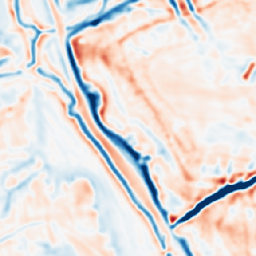
Category: multiscale
Decomposition family: dog
Decomposition parameters: sigma_low: 2
sigma_high: 5
Upsampling method: area
Upsampling parameters: scale: 4
Upsampling scale: 4